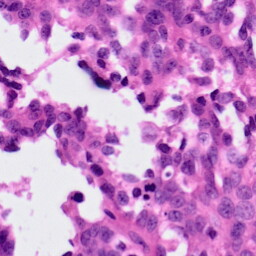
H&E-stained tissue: Ovarian